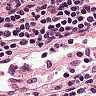
Metastatic tissue present: no